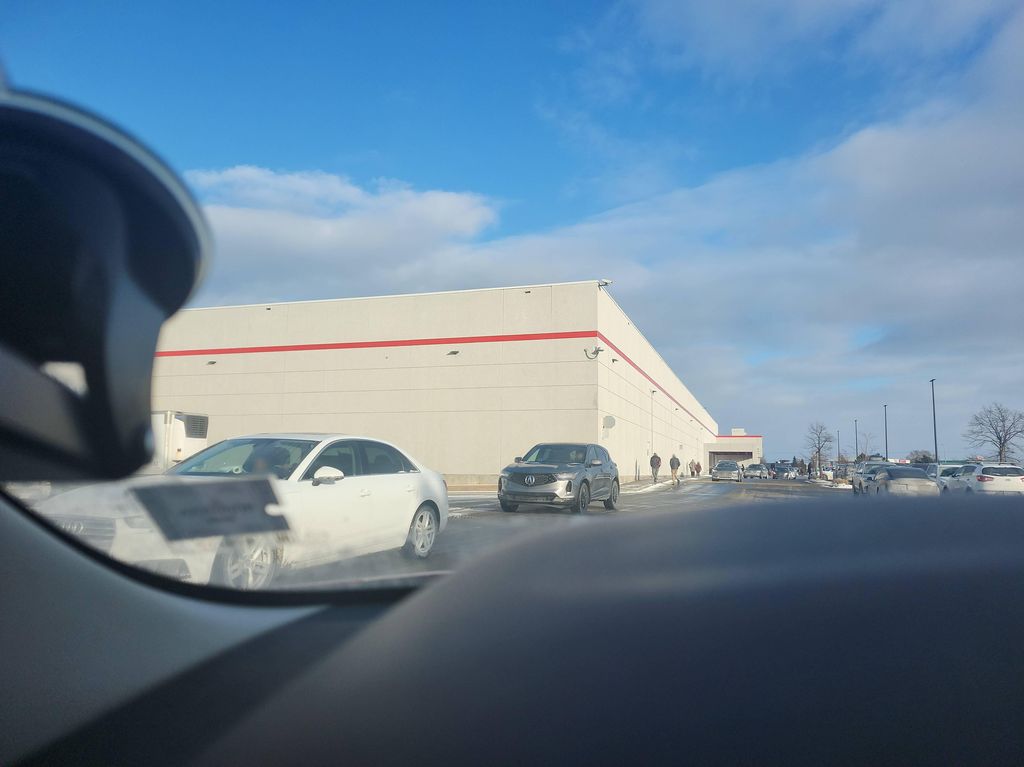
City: montreal